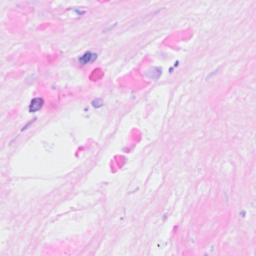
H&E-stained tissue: Breast